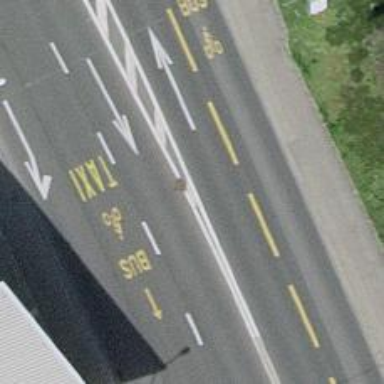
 there is bus lane and shared bus and cycle lane."